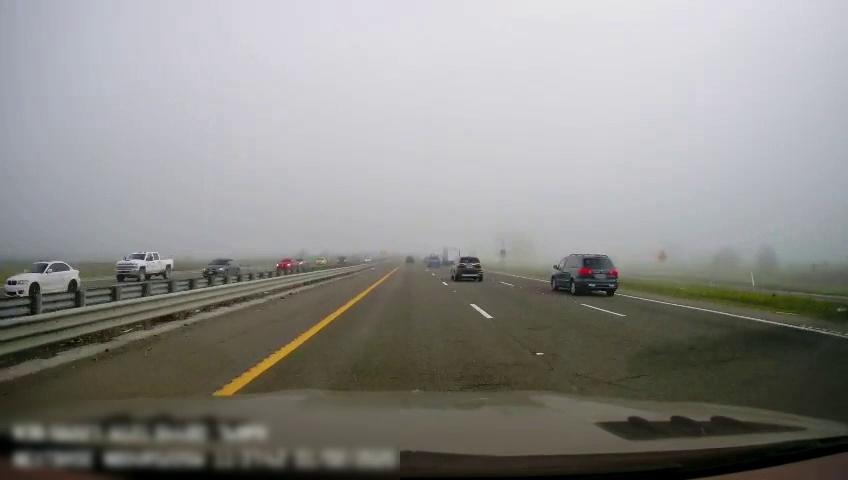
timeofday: Day
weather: Cloudy
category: Drivable Space
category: Drivable Space
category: Drivable Space
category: Vehicles | Truck
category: Vehicles | Car
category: Vehicles | Car
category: Vehicles | Car
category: Vehicles | Car
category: Vehicles | Car
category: Vehicles | Car
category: Vehicles | Other LV
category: Vehicles | Truck
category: Vehicles | Van
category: Vehicles | SUV
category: Lanes | Current Lane
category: Lanes | Current Lane
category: Lanes | Alternate Lane
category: Lanes | Alternate Lane
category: Lanes | Alternate Lane
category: Lanes | Opposite Lane
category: Traffic | Signs